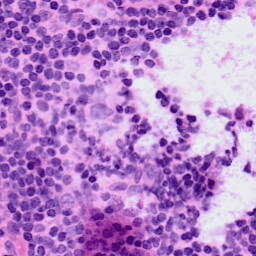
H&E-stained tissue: LymphNode